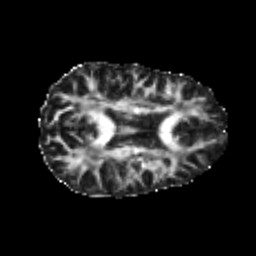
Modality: FA
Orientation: axial
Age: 21
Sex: female
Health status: healthy
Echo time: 0.074 s